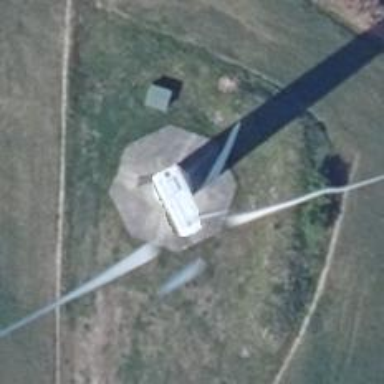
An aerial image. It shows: Wind turbine generating power.